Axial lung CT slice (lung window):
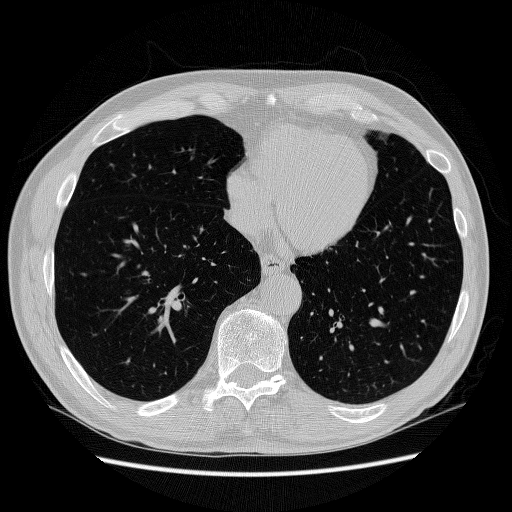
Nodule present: no